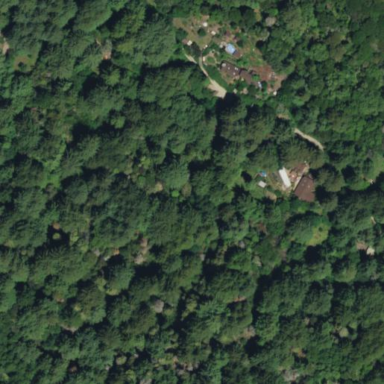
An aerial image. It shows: Forest area.